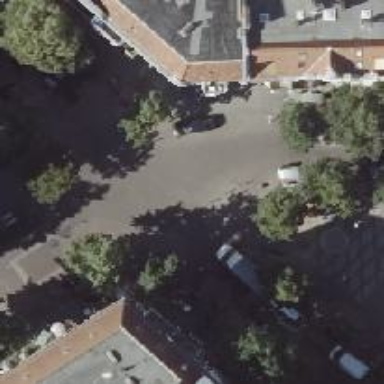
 with parking lanes on the left and spaces available on the street side on the right."